Question:
I need some jquery code to style all empty child tds only if the first td contains no text.
Right now my code styles all empty TDs as a greyish color (see image).
I only want the first row to be styled because the first TD contains text. In other words, I need to test if the first TD contains text and if so, add the grayish color on that row, if it is blank then don't add the coloring to the empty TDs.
<URL>
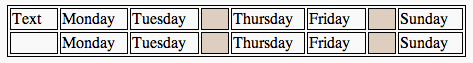
Answer: I hope I'm understanding your question right
loop trough the tr elements and if the first is not empty add a color to the empty td's inside the tr element
'''
$('tr').each(function () {
if(!$(this).find('td').first().is(':empty'))
$(this).find('td:empty').css('background', '#ccc');
});
'''
--- edit ---
Reversed edition of Mathletics
'''
$('tr td:first-child').not(':empty').siblings("td[class*='_crew']:empty").css("background", "#DDCEC0");
'''